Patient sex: M
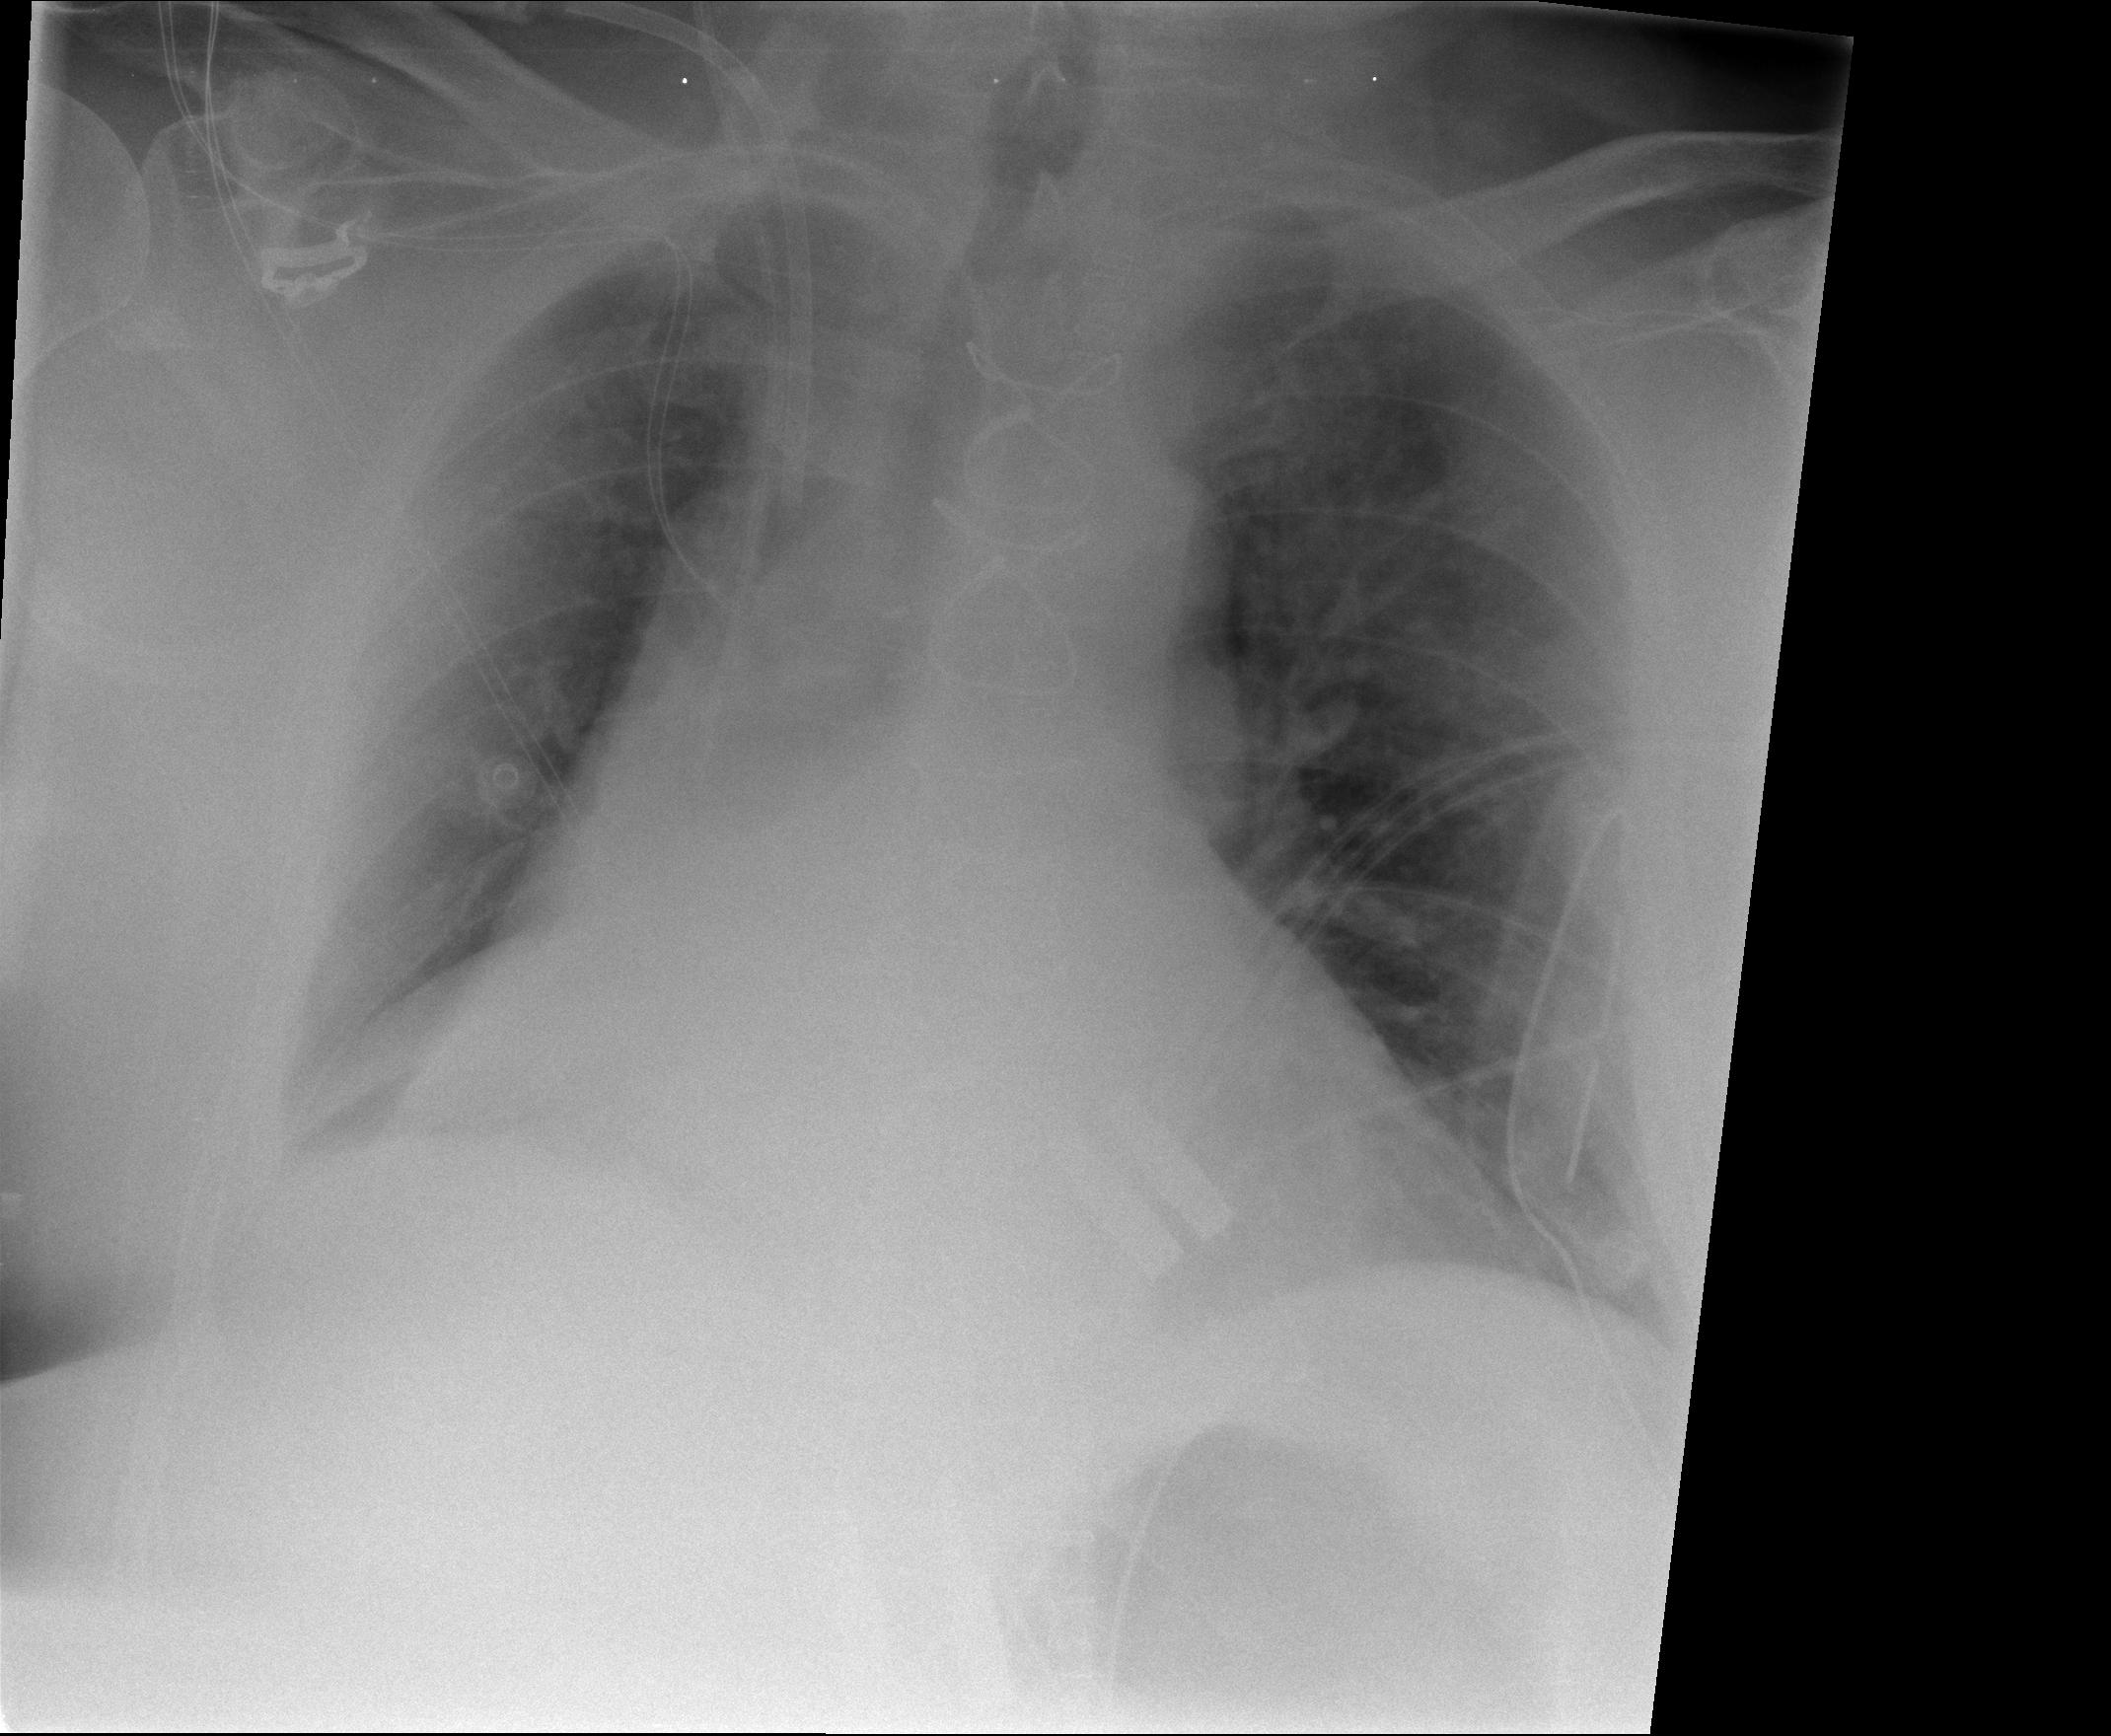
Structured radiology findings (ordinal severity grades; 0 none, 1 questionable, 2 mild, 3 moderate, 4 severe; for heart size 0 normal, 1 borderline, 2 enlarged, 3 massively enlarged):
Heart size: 2
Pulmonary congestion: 1
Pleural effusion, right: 2
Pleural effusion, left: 0
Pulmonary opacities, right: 0
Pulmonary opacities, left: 0
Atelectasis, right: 2
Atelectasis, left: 1